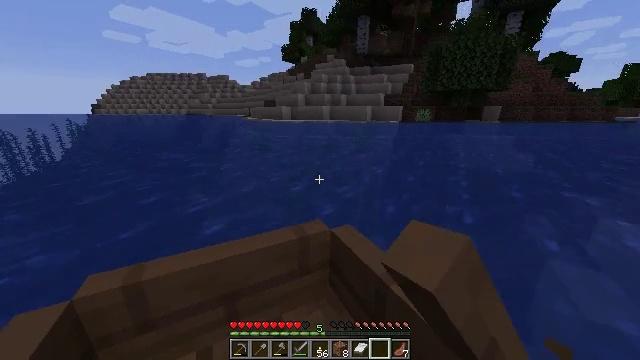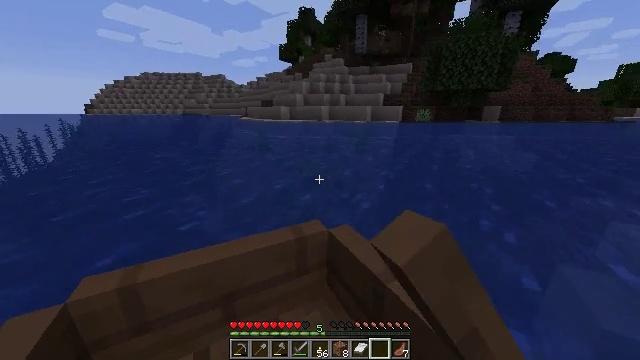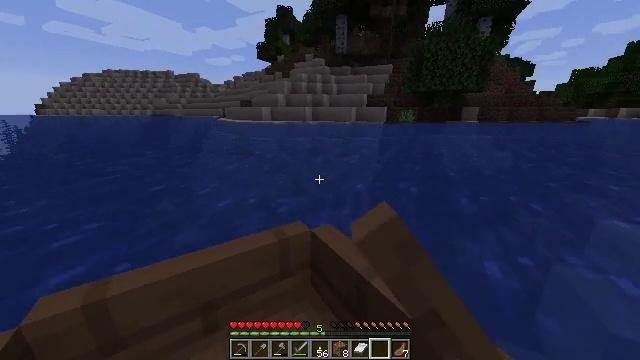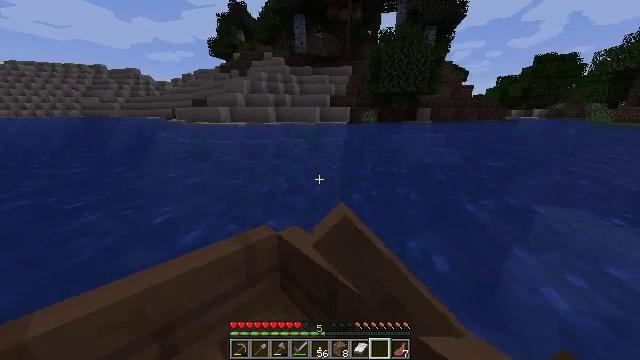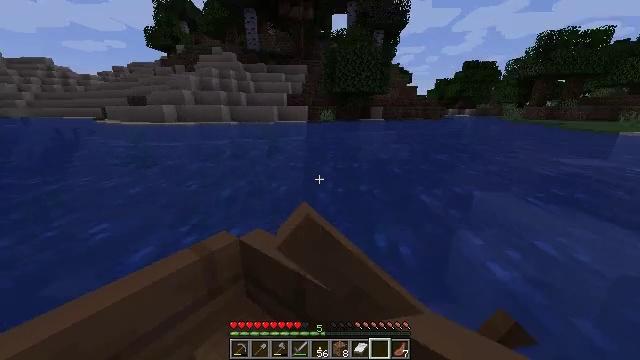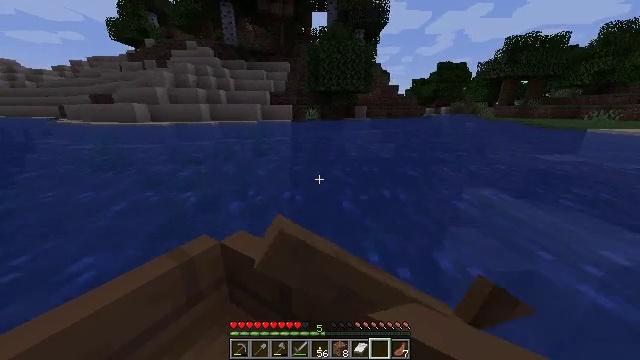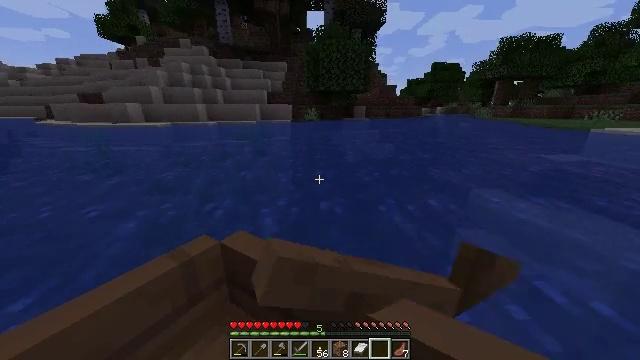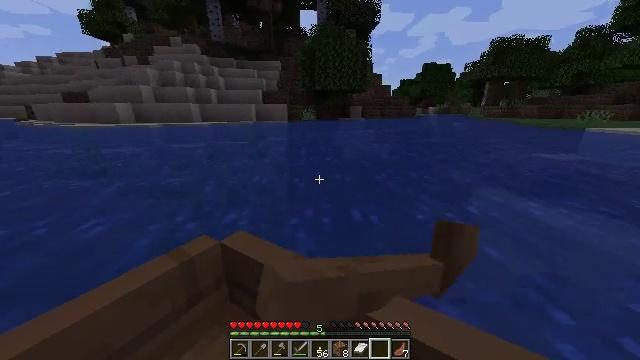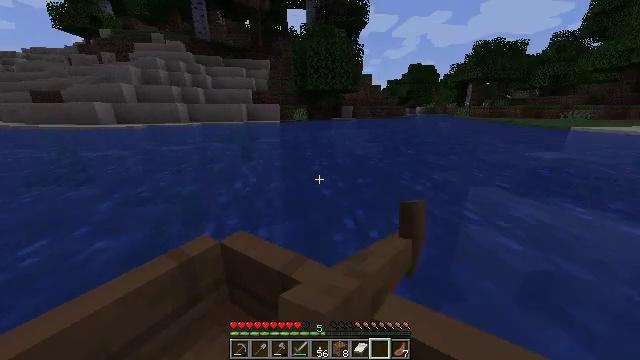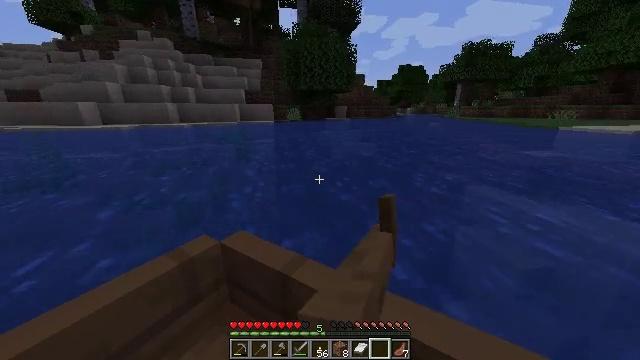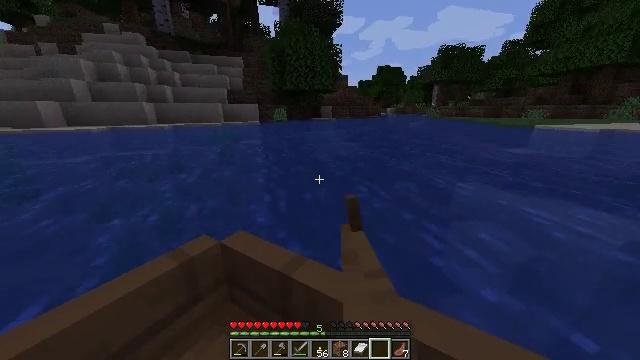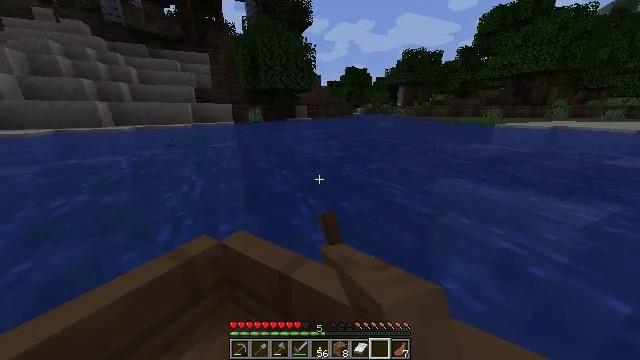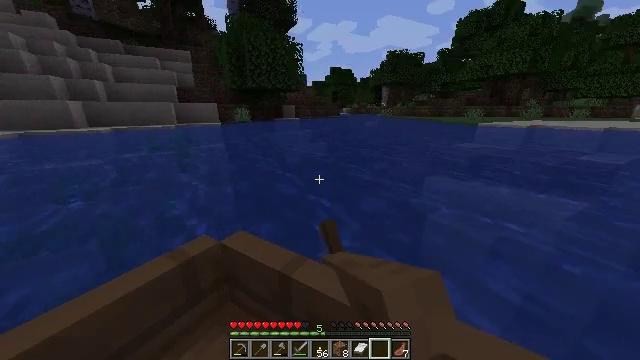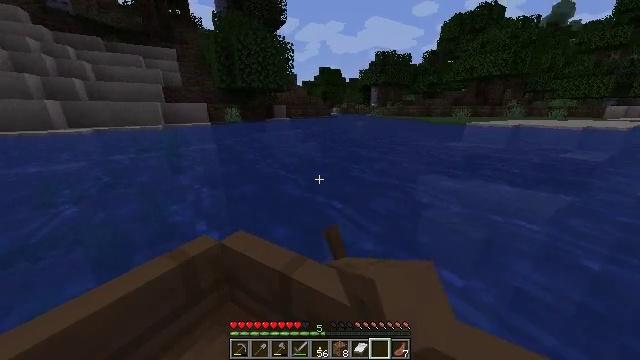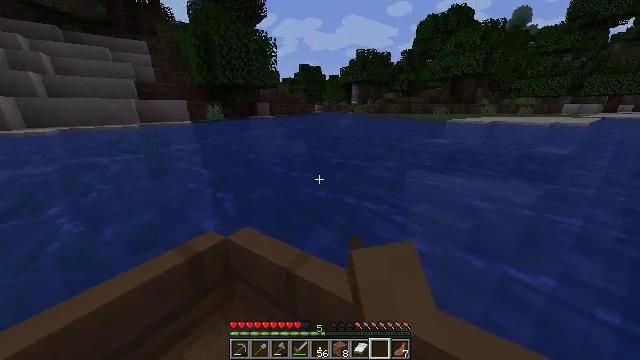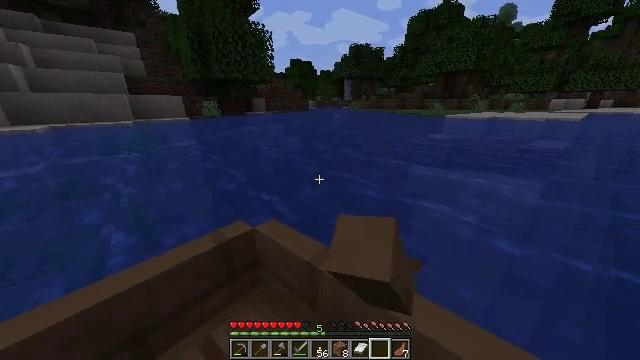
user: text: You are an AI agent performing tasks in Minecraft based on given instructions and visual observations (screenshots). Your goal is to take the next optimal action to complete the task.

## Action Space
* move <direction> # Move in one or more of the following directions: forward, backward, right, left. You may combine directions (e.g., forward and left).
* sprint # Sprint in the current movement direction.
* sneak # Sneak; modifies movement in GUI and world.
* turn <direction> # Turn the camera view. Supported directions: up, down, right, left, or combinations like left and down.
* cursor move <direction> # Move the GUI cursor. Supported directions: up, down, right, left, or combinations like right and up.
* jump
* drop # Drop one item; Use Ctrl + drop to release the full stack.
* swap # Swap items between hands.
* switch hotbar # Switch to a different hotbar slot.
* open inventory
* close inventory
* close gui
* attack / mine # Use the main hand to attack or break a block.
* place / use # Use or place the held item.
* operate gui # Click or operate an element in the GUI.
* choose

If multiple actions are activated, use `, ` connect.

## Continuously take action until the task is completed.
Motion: motion action
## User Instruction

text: Gather tall seagrass in the sea.
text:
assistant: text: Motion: move forward, sprint
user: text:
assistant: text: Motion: move forward, sprint, turn right
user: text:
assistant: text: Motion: move forward, sprint, turn right
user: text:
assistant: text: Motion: move forward and move right, sprint, turn right
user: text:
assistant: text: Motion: move forward and move right, sprint, turn right
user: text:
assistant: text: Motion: move forward and move right, sprint
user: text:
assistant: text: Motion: move forward and move right, sprint
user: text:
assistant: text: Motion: move forward and move right, sprint
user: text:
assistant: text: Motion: move forward and move right, sprint
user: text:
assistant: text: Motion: move forward and move right, sprint
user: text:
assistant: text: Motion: move forward and move right, sprint
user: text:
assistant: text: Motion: move forward and move right, sprint
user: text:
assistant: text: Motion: move forward and move right, sprint
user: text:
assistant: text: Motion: move forward and move right, sprint, turn left
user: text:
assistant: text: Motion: move forward and move right, sprint, turn left and down
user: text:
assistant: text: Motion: move forward and move right, sprint, turn left
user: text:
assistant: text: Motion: move forward and move right, sprint, turn left
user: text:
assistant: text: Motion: move forward, sprint, turn left
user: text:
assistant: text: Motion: move forward, sprint, turn left
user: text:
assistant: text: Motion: move forward, sprint, turn left
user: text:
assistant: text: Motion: move forward, sprint
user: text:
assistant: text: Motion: move forward, sprint
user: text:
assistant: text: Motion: move forward, sprint, turn left
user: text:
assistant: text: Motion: move forward, sprint, turn left
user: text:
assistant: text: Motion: move forward, sprint, turn left
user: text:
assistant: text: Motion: move forward, sprint
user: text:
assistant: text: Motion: move forward, sprint, turn left
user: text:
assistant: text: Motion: move forward, sprint, turn left
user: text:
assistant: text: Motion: move forward, sprint, turn left
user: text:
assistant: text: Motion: move forward, sprint